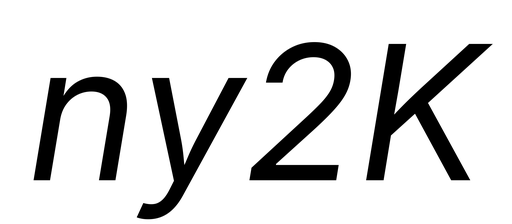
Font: Inter-Italic_Italic